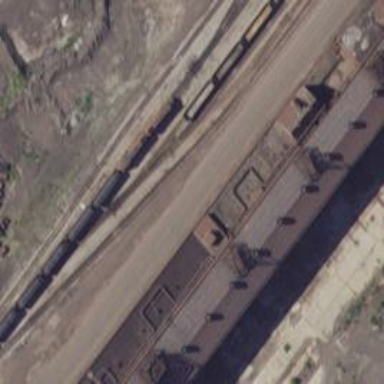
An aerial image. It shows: Railway spur service.